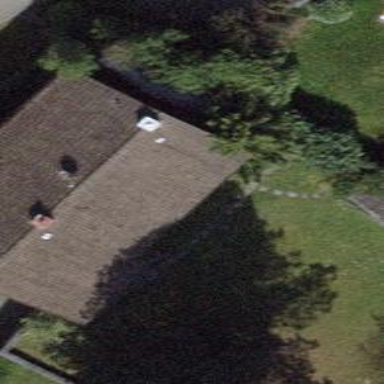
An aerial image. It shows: Semidetached house.